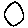
Label: circle